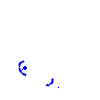
Particle: pion